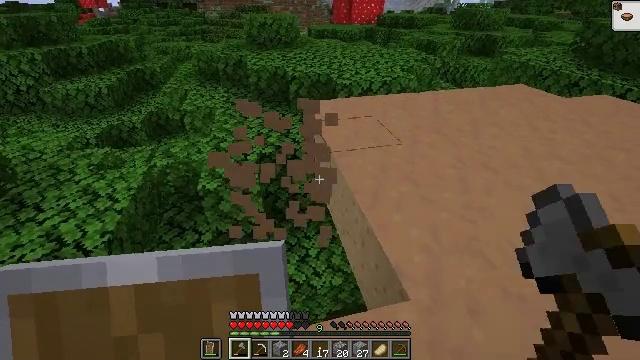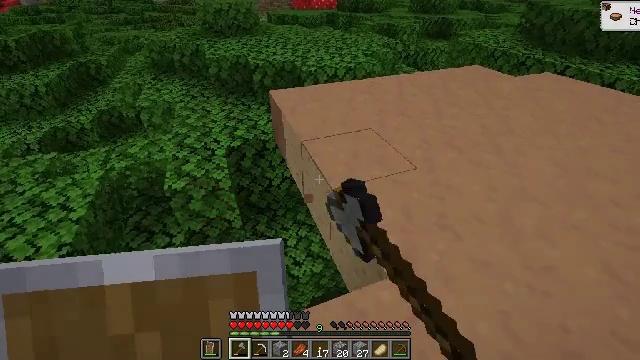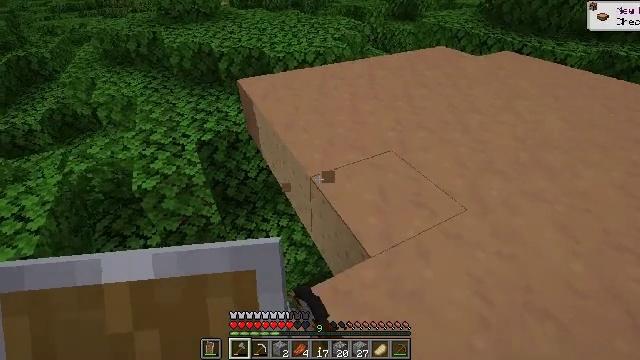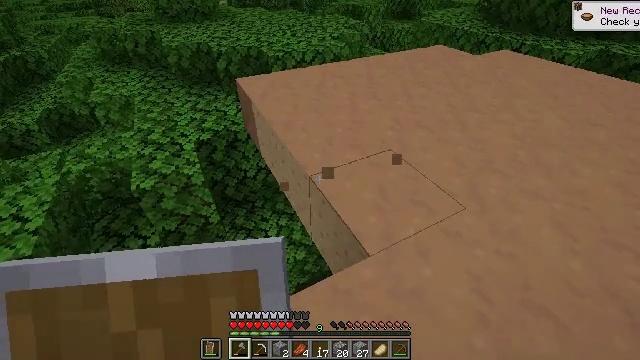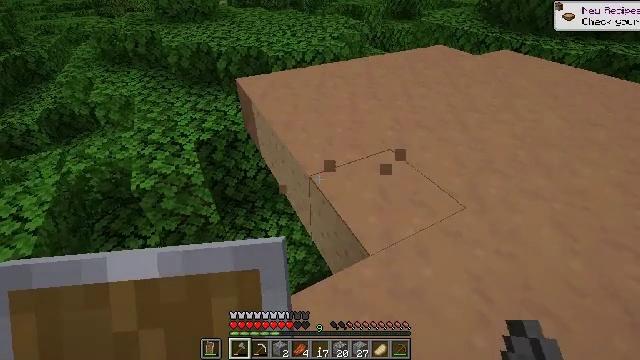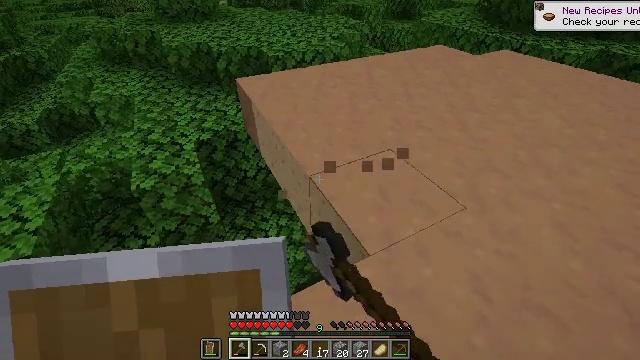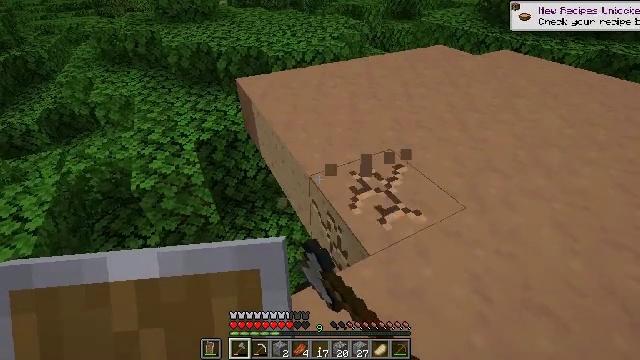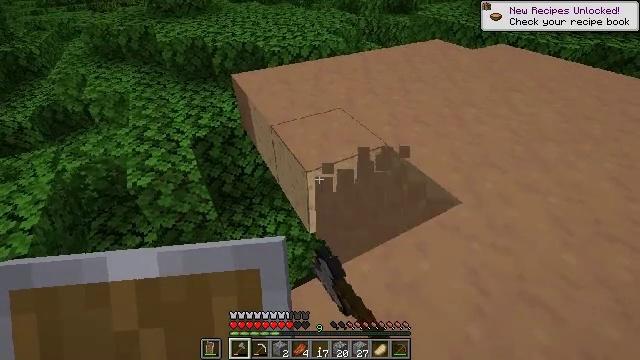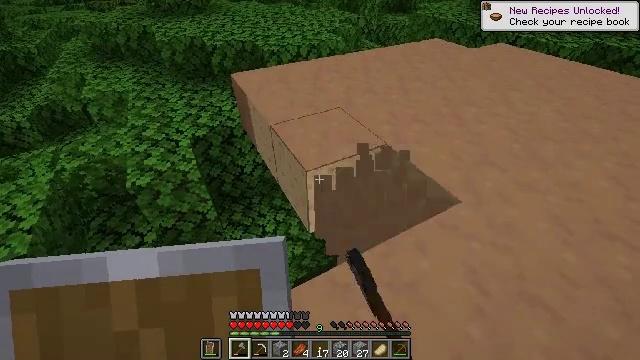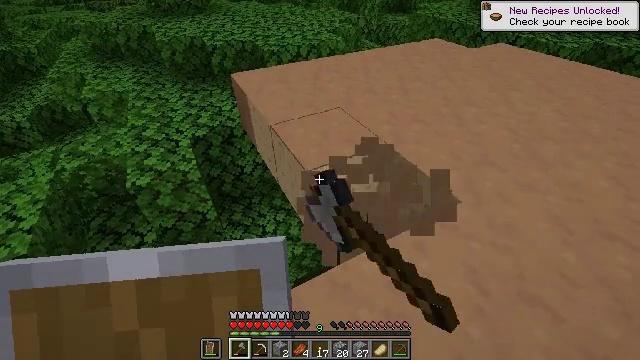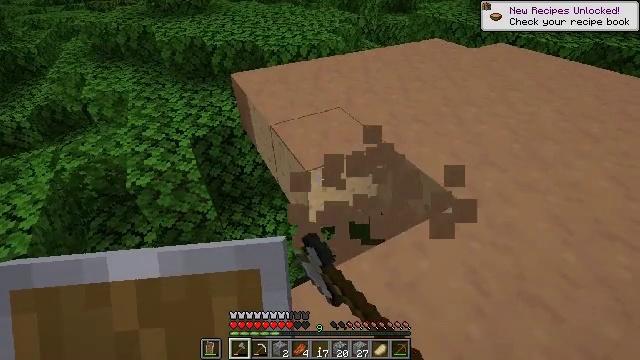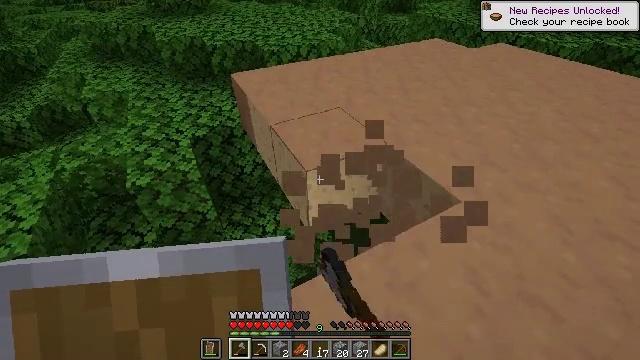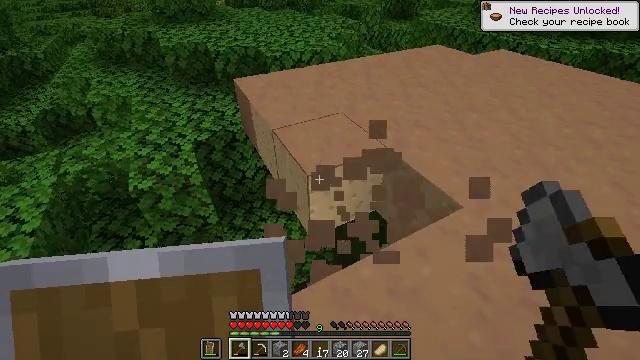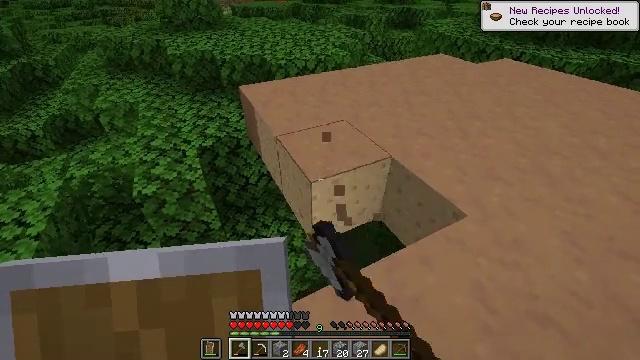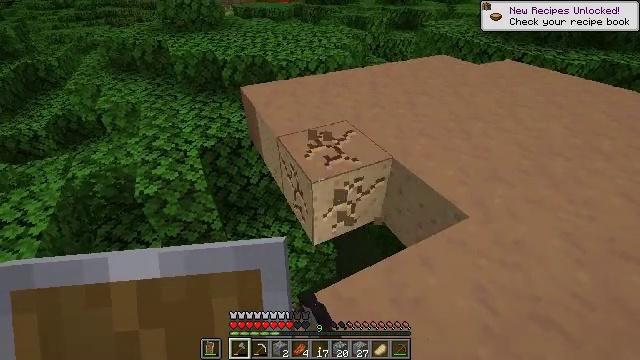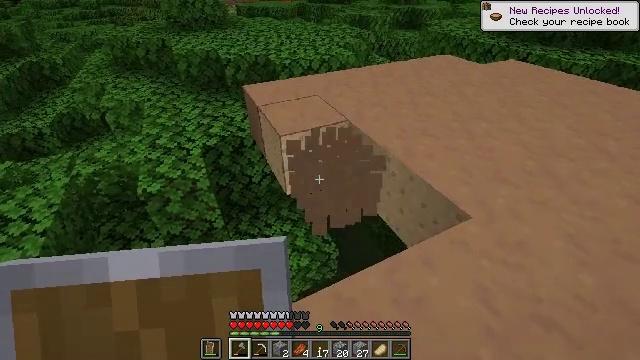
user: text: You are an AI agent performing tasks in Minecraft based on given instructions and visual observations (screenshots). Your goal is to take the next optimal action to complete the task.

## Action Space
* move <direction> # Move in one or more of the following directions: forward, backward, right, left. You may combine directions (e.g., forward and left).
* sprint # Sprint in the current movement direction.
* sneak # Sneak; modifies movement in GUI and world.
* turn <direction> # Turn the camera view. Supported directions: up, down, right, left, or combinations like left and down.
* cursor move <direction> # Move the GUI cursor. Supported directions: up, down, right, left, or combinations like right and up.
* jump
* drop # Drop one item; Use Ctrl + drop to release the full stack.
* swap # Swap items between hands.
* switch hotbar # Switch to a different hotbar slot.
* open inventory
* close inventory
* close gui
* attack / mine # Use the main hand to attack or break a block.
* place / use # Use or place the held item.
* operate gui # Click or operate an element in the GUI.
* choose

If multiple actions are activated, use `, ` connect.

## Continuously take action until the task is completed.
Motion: motion action
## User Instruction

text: Mine brown mushroom block in the forest.
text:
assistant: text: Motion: turn right and down, attack / mine
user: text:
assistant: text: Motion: turn right and down, attack / mine
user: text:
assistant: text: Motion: attack / mine
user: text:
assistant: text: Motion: attack / mine
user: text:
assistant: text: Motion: attack / mine
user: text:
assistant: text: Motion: attack / mine
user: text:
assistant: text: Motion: attack / mine
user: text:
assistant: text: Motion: attack / mine
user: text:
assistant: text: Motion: attack / mine
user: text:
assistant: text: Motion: attack / mine
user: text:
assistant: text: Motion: attack / mine
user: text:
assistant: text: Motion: turn up, attack / mine
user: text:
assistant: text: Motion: turn up, attack / mine
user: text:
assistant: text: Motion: attack / mine
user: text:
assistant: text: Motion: attack / mine
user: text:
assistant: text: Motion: attack / mine
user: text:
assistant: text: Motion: move right, attack / mine
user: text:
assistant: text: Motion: move right, turn left, attack / mine
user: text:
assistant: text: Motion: move right, turn left, attack / mine
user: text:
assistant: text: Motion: move right, attack / mine
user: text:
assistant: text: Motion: turn left, attack / mine
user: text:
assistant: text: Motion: turn left and up, attack / mine
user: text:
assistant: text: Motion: turn left and up, attack / mine
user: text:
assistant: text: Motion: attack / mine
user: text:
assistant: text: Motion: turn up, attack / mine
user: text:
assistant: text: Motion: move forward, turn left and up, attack / mine
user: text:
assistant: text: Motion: move forward, attack / mine
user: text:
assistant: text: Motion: move forward, attack / mine
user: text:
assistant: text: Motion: move forward, attack / mine
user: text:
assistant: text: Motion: attack / mine